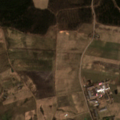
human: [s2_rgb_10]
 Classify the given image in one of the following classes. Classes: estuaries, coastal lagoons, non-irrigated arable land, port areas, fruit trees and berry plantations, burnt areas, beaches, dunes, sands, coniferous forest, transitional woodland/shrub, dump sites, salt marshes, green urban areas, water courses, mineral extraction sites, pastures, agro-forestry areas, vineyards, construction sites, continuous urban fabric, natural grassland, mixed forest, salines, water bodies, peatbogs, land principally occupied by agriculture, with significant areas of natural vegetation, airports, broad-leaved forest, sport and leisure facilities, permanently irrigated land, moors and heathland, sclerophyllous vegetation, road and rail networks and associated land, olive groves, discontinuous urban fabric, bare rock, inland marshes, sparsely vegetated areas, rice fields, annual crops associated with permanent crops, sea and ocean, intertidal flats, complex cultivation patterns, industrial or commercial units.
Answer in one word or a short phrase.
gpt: discontinuous urban fabric, non-irrigated arable land, pastures, complex cultivation patterns, land principally occupied by agriculture, with significant areas of natural vegetation, mixed forest